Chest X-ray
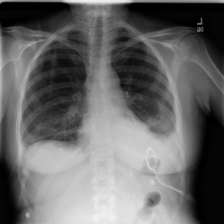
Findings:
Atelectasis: negative
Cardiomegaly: negative
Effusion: positive
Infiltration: negative
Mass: negative
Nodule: negative
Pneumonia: negative
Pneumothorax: negative
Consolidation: negative
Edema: negative
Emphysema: negative
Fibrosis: negative
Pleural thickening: negative
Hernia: negative